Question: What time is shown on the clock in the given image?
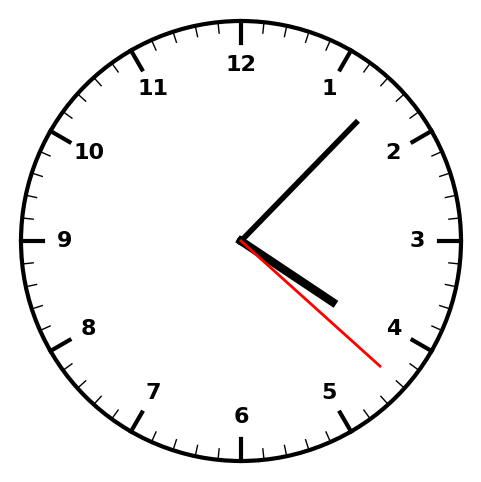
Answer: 04:07:22